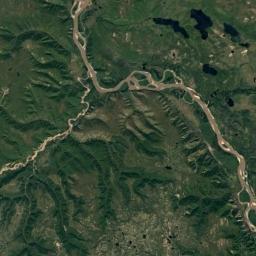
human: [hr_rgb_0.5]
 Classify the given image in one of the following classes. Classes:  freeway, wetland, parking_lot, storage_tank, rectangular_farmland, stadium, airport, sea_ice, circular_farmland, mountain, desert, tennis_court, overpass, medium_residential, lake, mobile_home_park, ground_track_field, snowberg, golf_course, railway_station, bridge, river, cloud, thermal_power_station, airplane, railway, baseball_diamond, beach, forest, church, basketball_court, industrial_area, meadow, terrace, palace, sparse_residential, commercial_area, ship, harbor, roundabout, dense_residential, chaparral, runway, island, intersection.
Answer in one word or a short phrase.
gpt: mountain